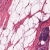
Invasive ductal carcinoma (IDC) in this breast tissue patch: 0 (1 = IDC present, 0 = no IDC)